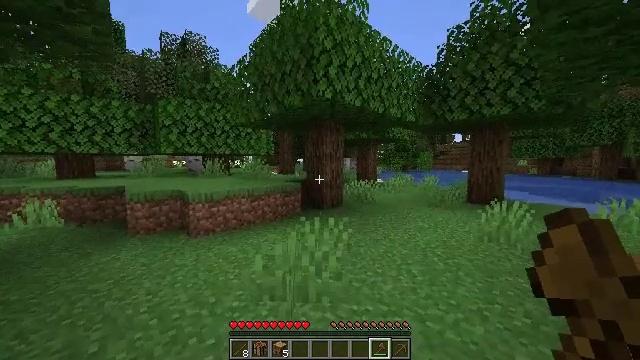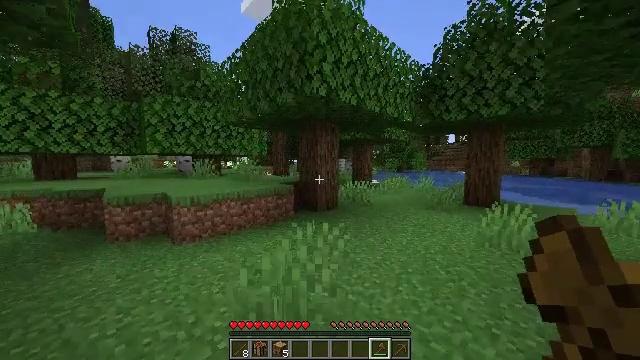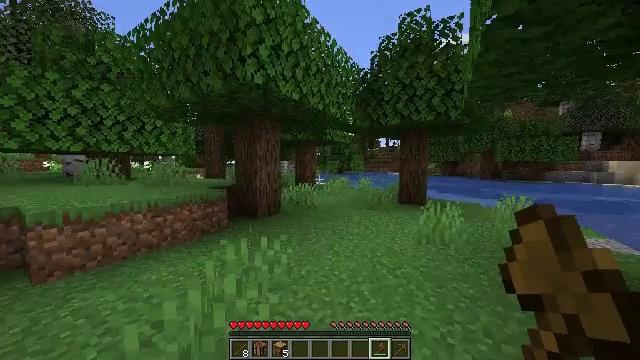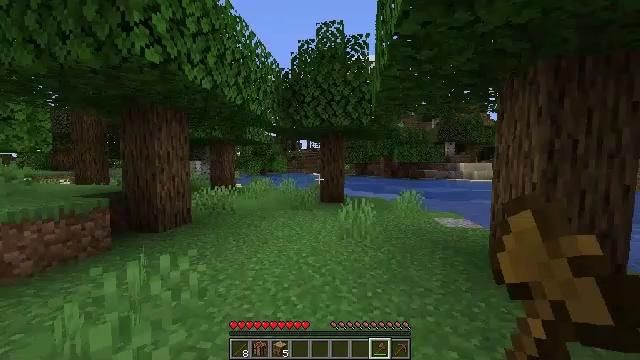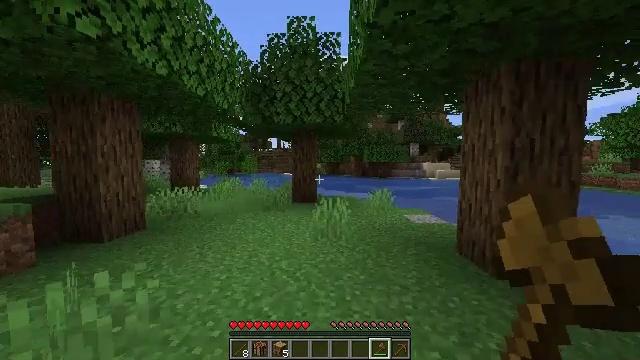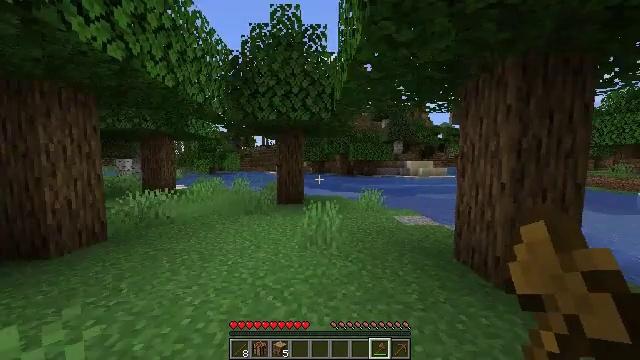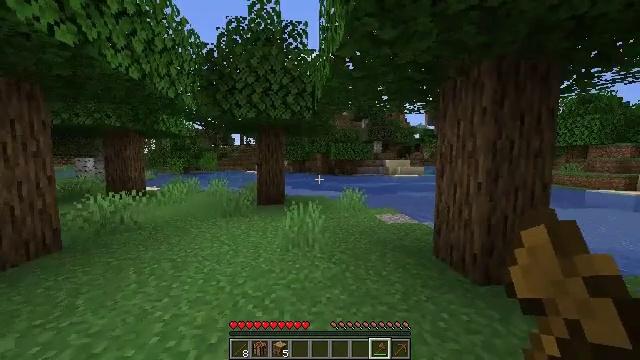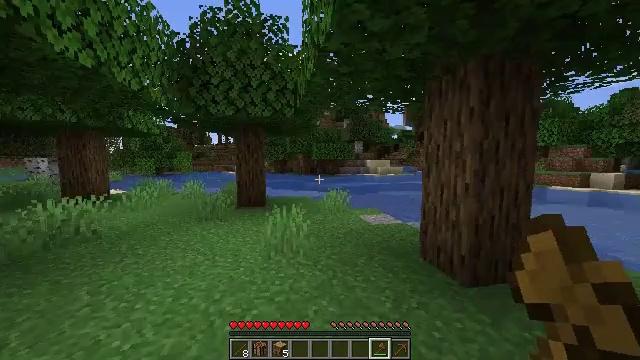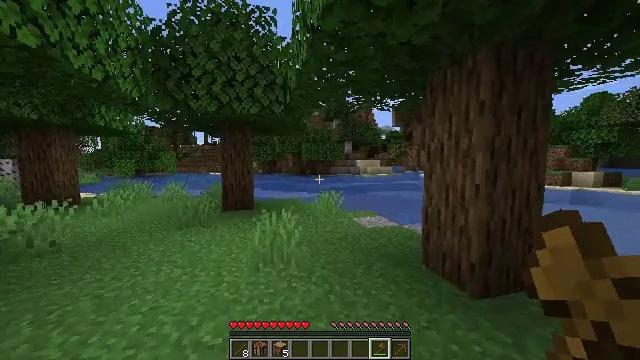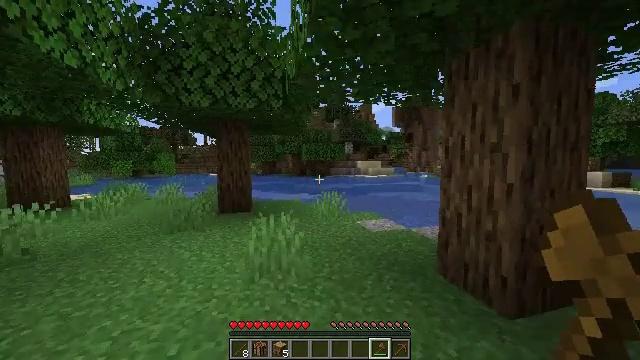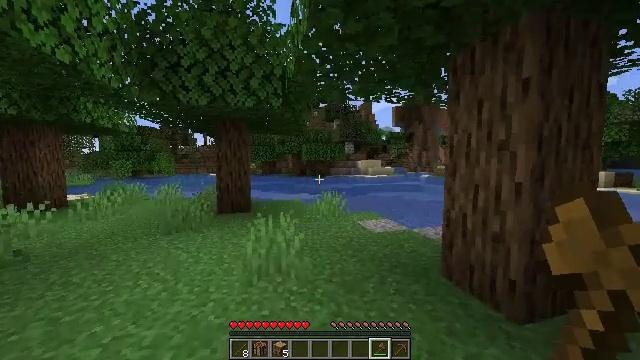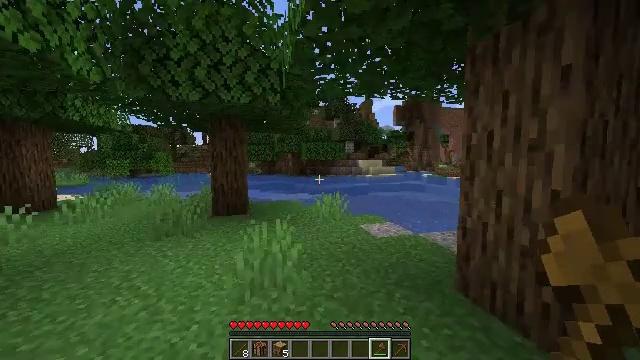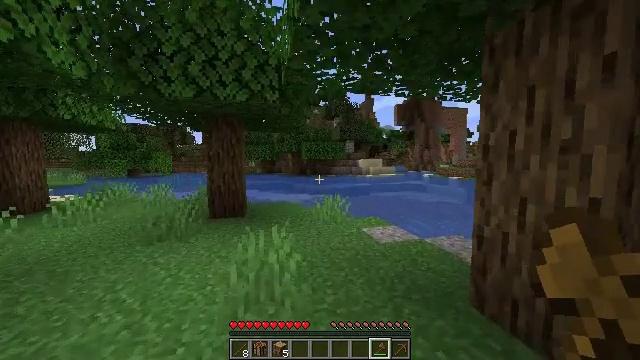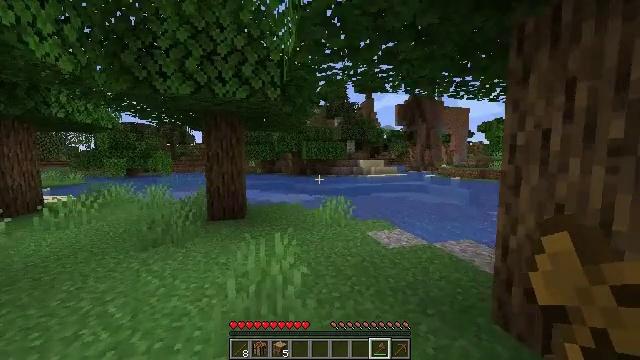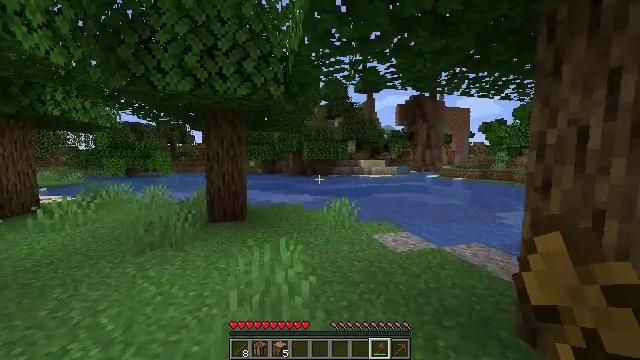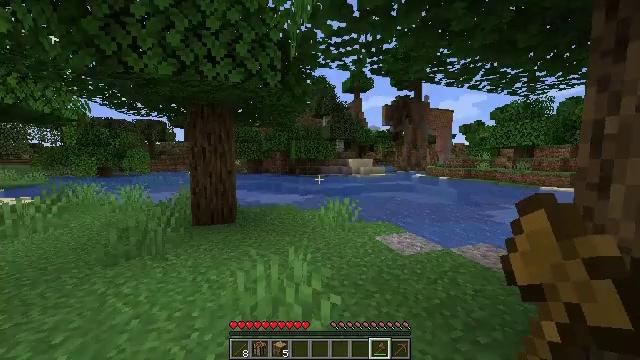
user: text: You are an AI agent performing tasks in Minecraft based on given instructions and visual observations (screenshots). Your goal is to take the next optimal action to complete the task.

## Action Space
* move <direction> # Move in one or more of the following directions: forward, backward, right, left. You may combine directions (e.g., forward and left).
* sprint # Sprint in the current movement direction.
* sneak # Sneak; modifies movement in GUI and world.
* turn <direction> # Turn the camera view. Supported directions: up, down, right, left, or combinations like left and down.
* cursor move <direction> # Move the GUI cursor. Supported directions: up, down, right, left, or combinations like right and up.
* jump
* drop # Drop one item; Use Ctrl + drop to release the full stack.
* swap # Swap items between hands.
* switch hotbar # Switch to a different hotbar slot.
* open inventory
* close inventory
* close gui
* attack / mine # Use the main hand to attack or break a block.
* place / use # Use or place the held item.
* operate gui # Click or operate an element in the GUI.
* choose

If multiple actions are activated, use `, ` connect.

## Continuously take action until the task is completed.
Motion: motion action
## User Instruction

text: Break the block to gather lily of the valley.
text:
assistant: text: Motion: move forward, turn right
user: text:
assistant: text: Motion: move forward, turn right
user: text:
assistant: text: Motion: move forward, turn right
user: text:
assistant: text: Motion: move forward, turn right
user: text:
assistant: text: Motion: move forward, turn right
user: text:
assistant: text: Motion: move forward, turn right
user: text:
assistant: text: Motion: move forward, turn right
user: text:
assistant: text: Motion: move forward, turn right
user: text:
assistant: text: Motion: move forward
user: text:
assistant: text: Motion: move forward
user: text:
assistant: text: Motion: move forward
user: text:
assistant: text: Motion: move forward and move left
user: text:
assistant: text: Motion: move forward and move left
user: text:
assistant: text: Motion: move forward and move left
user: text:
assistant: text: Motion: move forward and move left, turn right
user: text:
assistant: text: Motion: move forward and move left, turn right
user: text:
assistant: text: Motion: move forward and move left, turn right
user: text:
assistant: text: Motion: move forward and move left, turn right
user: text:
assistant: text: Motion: move forward and move left, turn right
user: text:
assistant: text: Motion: move forward and move left, turn right
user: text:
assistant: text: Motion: move forward and move left
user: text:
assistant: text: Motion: move forward and move left
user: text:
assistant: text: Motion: move forward and move left
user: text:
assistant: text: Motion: move forward and move left
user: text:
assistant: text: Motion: move forward and move left
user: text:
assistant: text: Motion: move forward and move left
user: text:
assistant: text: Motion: move forward and move left
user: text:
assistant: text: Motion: move forward and move left
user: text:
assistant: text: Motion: move forward
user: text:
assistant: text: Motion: move forward